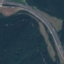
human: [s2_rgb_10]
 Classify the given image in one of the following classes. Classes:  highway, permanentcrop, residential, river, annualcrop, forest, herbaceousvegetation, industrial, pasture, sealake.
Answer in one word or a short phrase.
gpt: Highway